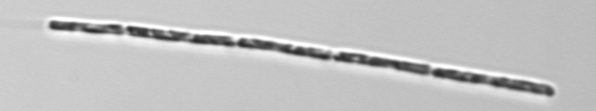
Label: Dactyliosolen_fragilissimus